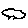
Label: cloud